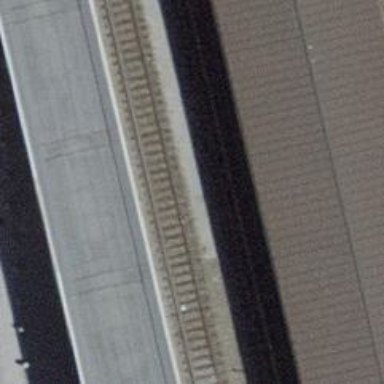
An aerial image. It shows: Stop position for public transport at railway stop.